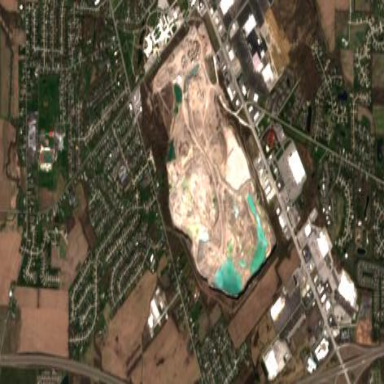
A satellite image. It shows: Quarry area.